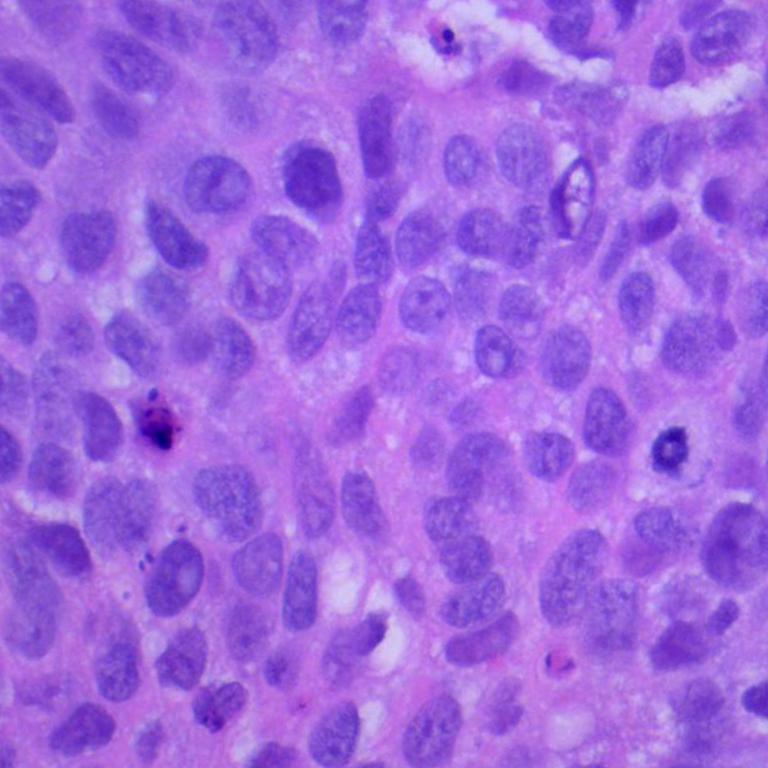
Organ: lung
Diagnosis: squamous carcinomas